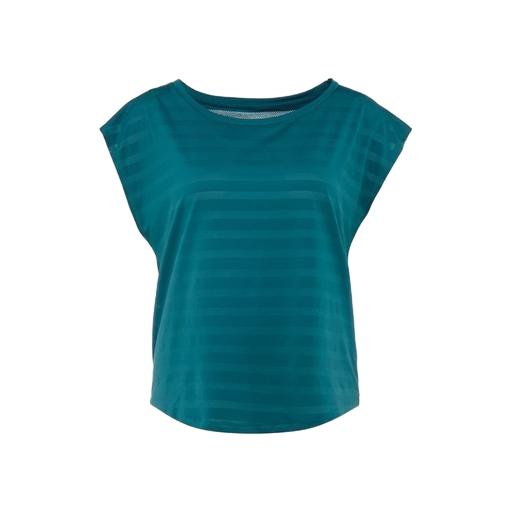
cap-sleeve tee, blue striped cap-sleeve tee, cap-sleeved tee, white background